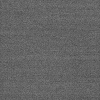
Atmospheric dust classification: dusty